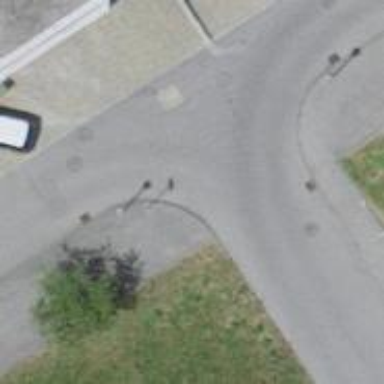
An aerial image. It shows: Asphalt road in residential area.